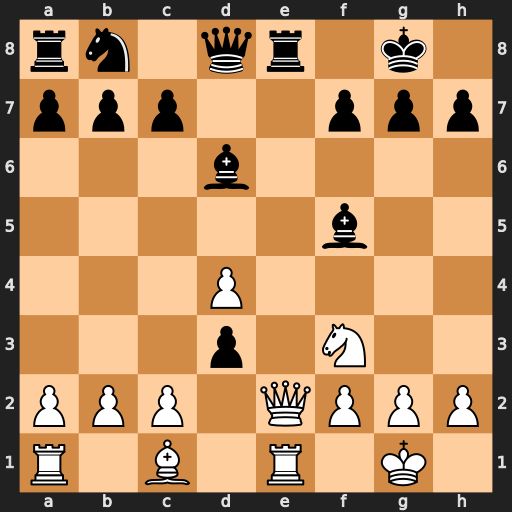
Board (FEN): rn1qr1k1/ppp2ppp/3b4/5b2/3P4/3p1N2/PPP1QPPP/R1B1R1K1
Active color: w
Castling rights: -
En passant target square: -
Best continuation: Qxe8+ Qxe8 Rxe8+